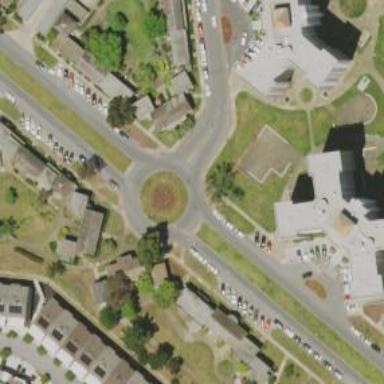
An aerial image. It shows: Roundabout on residential road.